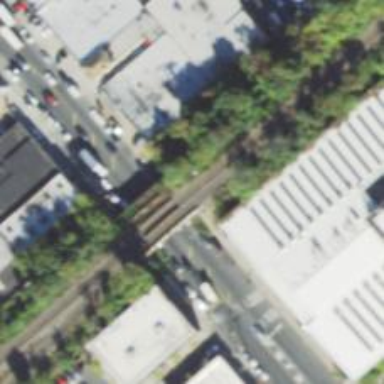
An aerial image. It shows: Railway bridge.